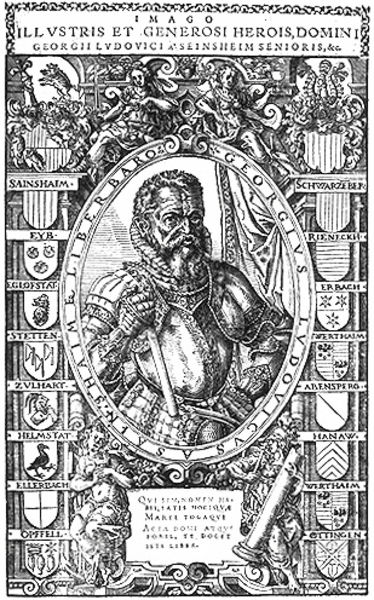
Titel: Bildnis des Freiherrn Georg Ludwig von Seinsheim
Künstler: Jost Amman
Institution: (Seriendruck)
Schlagwörter: adler, gemälde, hand, held, kampf, kopf, mann, schatten, weiß, geste, grau, handschuhe, licht, mund, nase, schwarz, stirn, säule, zeichnung, blick, gürtel, tiere, bart, augen, falten, gesicht, kragen, mensch, rahmen, vollbart, bild, bildnis, halskrause, herr, portrait, porträt, vorhang, auge, oval, stock, tondo, engel, putto, schrift, liebe, stab, grafik, graphik, figuren, krieg, tafel, inschrift, panzer, buch, medaillon, druck, schnitt, radierung, stich, seite, illustration, schwarzweiß, text, uniform, buchstaben, faust, soldat, überschrift, herrscher, krause, ritter, fürst, rüstung, wappen, harnisch, herzog, miene, dürer, kupferstich, englisch, herscher, insignien, ludwig, georg, latein, lateinisch, schrifttafel, umschrift, seriendruck, stammbaum, heraldik, baron, barg, herois, imago, georgius, städtenamen, tüstung, städet, baro, liber, ludovius, königswappen, eingefahmt, sainsheim, bartwappen